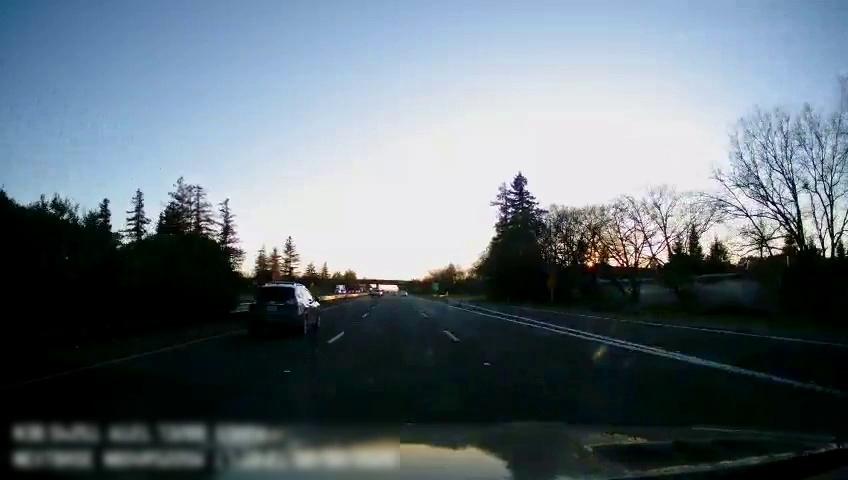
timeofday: Day
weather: Sunny
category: Drivable Space
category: Vehicles | Truck
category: Vehicles | SUV
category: Lanes | Alternate Lane
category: Lanes | Current Lane
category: Lanes | Current Lane
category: Lanes | Alternate Lane
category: Lanes | Alternate Lane
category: Lanes | Alternate Lane
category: Traffic | Signs